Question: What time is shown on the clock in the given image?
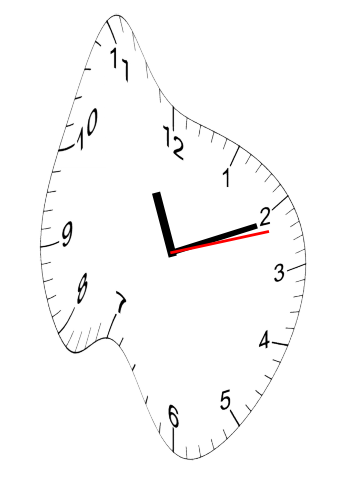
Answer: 11:11:12